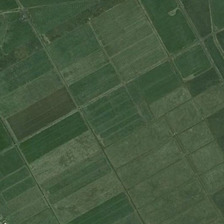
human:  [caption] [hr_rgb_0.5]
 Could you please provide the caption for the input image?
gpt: many pieces of green farmlands are together .

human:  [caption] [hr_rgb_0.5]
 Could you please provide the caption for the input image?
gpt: many pieces of green farmlands are together .

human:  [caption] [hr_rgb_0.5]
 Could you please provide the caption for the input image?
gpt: many pieces of green farmlands are together .

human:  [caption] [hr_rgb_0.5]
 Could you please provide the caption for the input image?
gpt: many pieces of green farmlands are together .

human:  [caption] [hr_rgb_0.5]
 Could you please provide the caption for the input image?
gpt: many pieces of green farmlands are together .